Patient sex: F
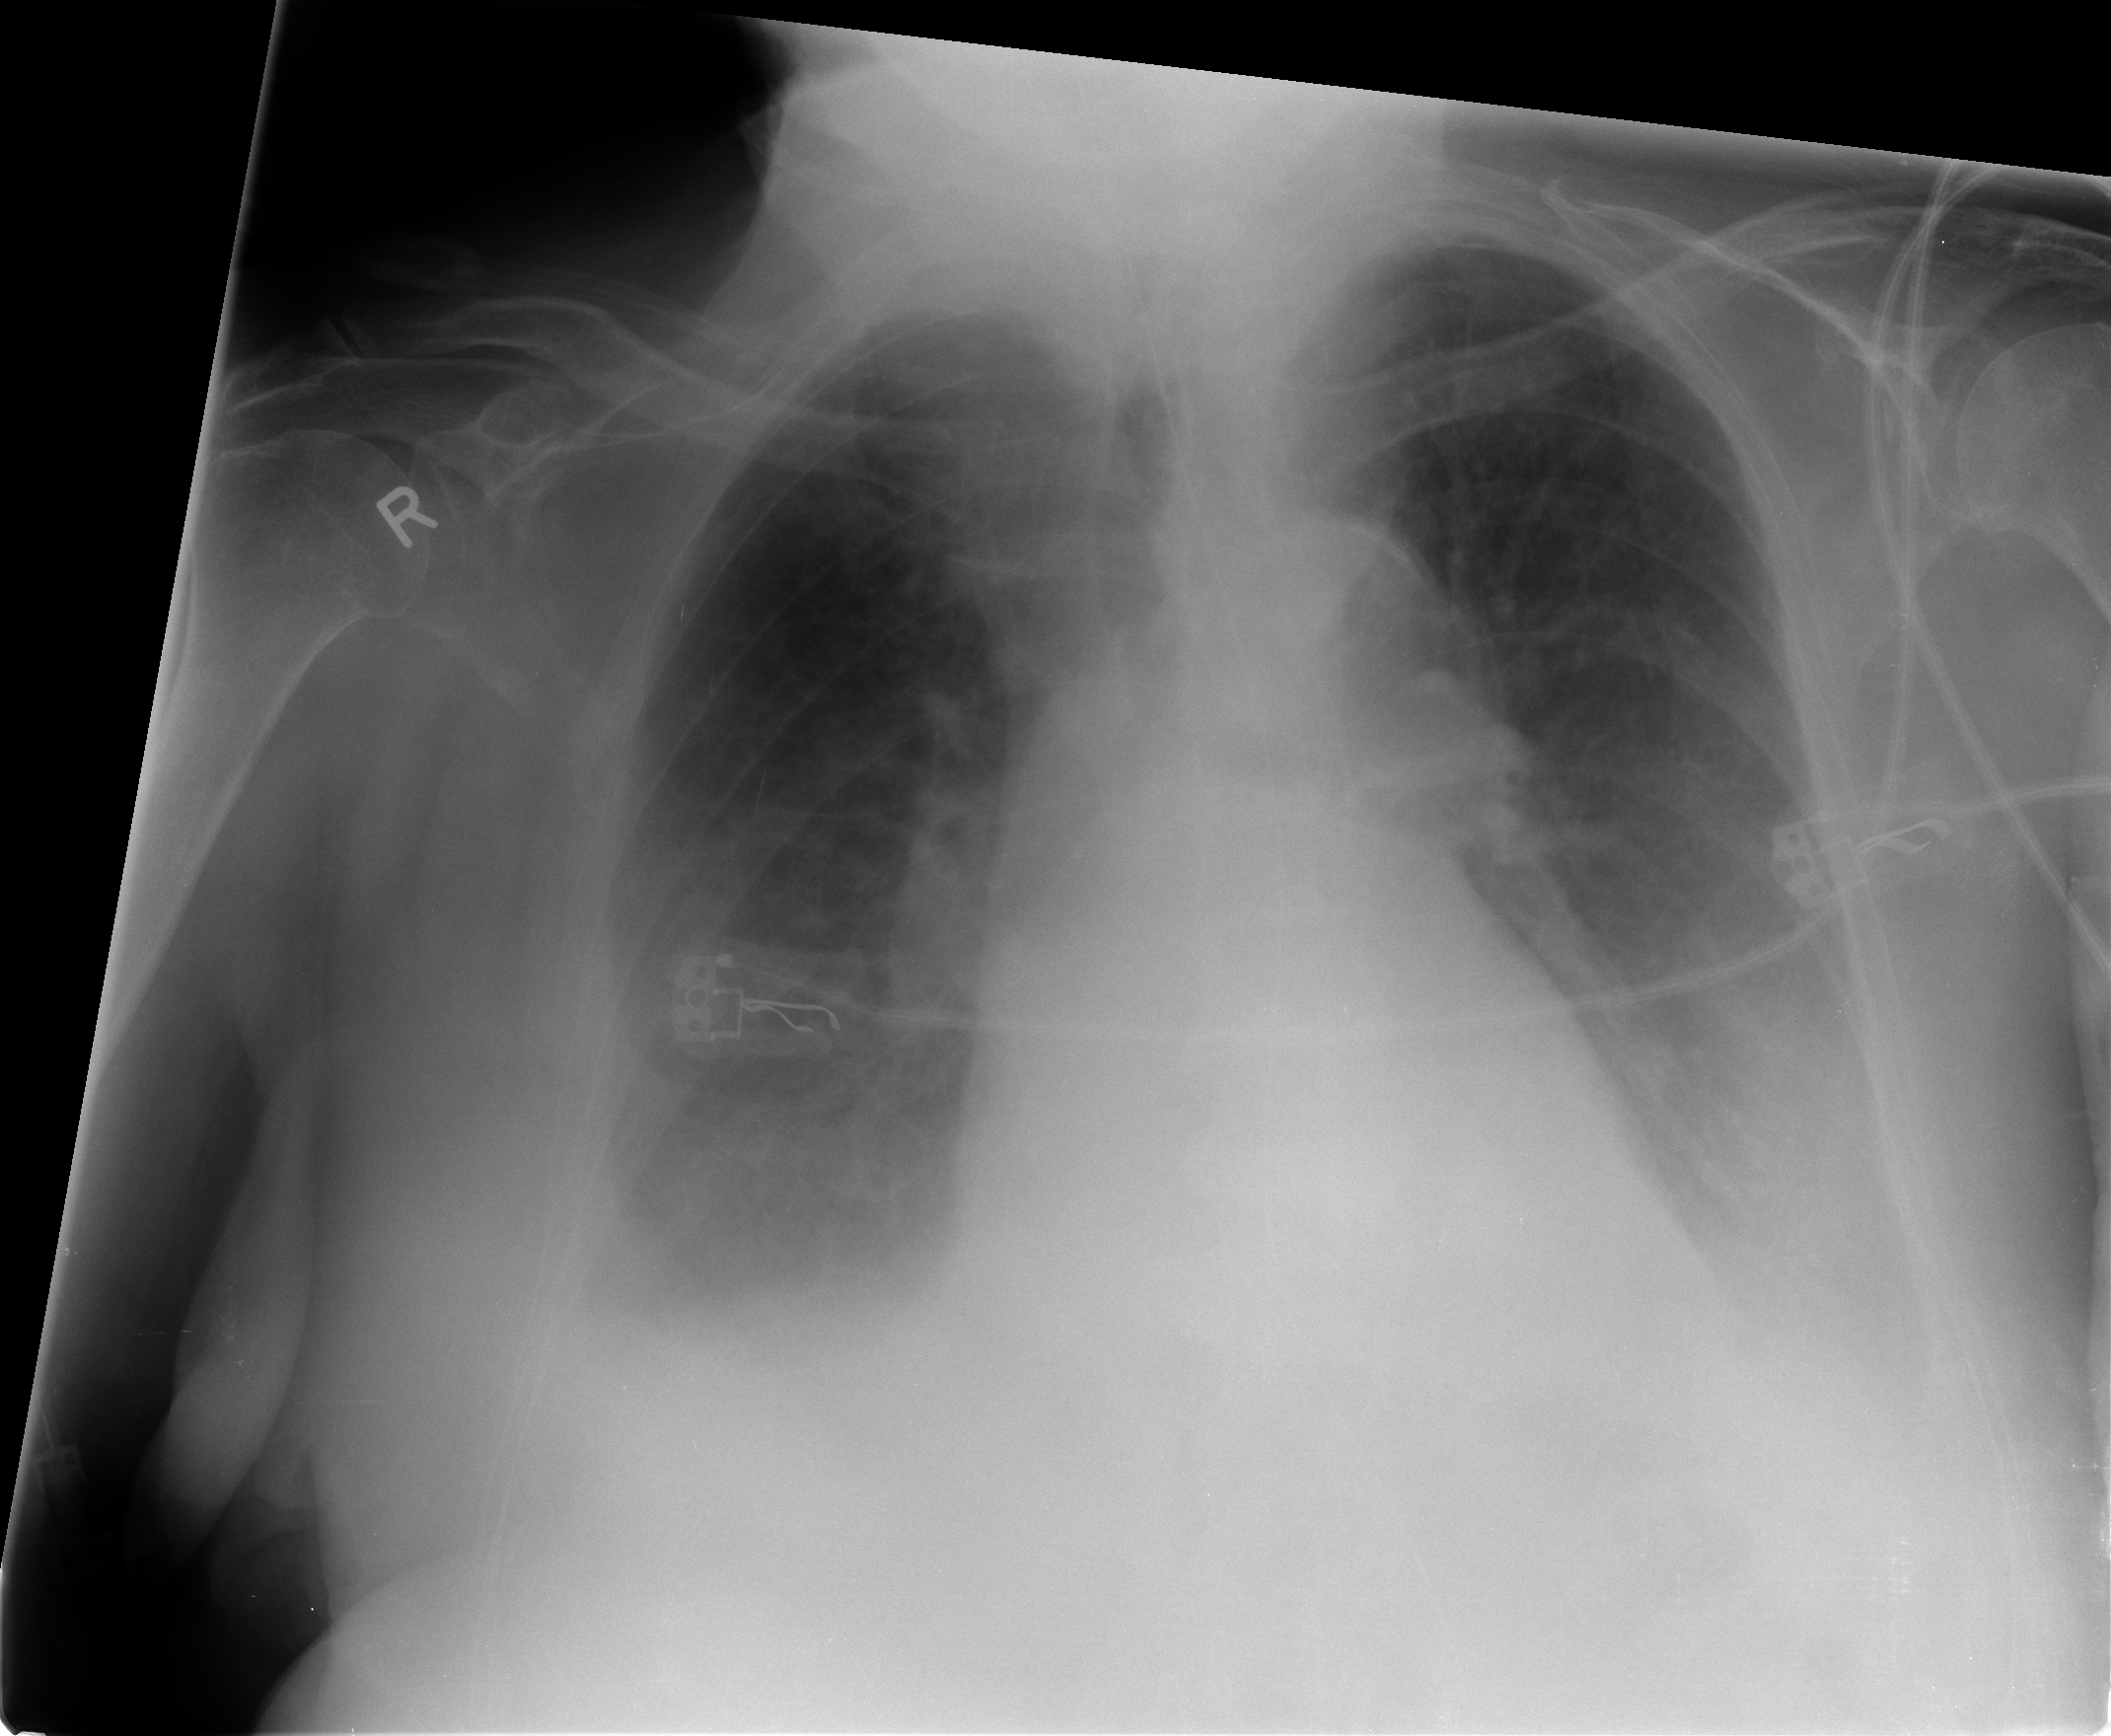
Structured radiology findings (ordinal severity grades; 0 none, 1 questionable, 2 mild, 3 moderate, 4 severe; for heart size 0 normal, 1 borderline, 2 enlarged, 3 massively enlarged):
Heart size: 2
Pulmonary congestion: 2
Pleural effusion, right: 2
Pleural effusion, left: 2
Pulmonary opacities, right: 0
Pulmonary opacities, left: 0
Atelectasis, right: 2
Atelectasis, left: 2